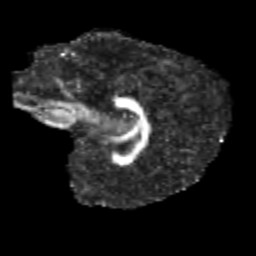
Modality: FA
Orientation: sagittal
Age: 10
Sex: male
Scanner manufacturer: siemens
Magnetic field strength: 3 T
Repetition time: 3.8 s
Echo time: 0.07 s